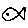
Label: fish